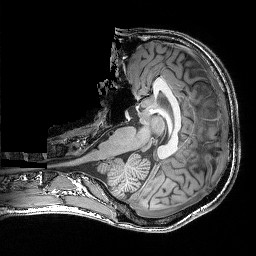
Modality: T1w
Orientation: axial
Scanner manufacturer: siemens
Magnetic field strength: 3 T
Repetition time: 0.02 s
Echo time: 0.005 s